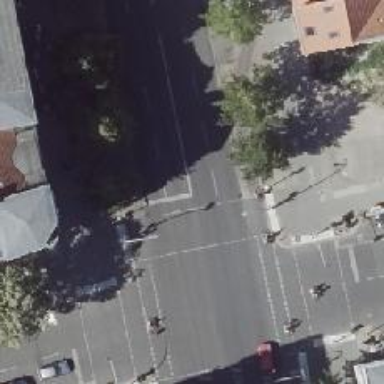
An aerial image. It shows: Road with traffic signals.